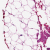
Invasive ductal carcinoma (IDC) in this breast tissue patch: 0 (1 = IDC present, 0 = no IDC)